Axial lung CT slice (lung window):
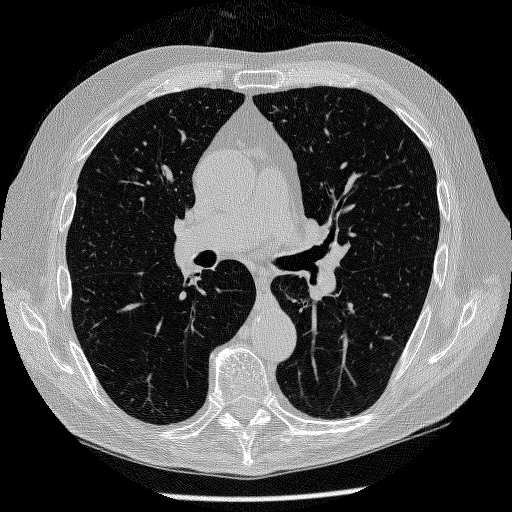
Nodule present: no